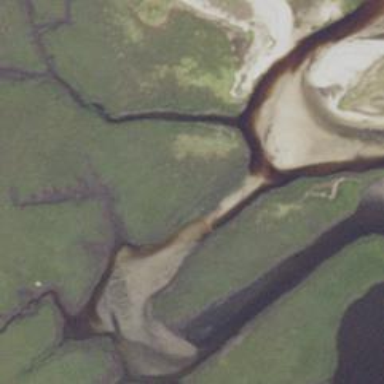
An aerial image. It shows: Tidal channel flowing through the area.